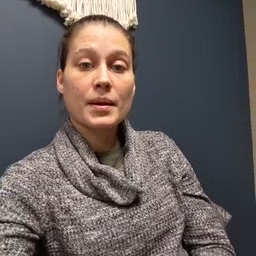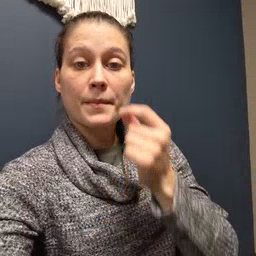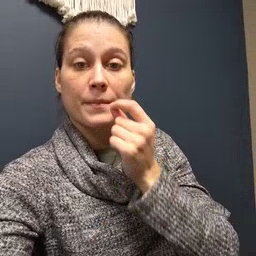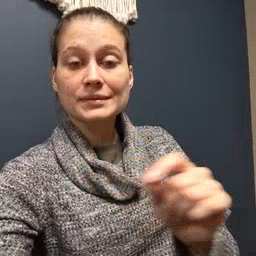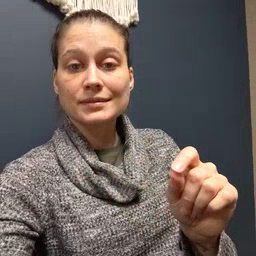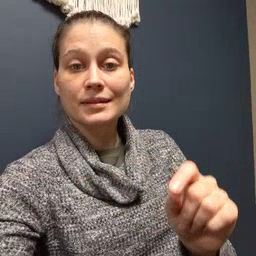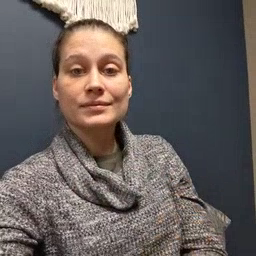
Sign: pencil